Question: I bought a NitroKey HSM and wanted to derive a secret with EC.
<URL>
For this, I want to use the 'CKM_ECDH1_DERIVE' mechanisms. Which is supported by this HSM, see:

Referring to the <URL> this must be considered:
1. The mechanism CKM_ECDH1_DERIVE must be used with the function Derive (Page 188)
2. The mechanism CKM_ECDH1_DERIVE expects parameter CK_ECDH1_DERIVE_PARAMS (Page 222) with this arguments: kdf: Key derivation function used on the shared secret value (CKD) sharedData: Some data shared between the two parties publicData: Other party's EC public key value
3. The function DeriveKey expects these arguments: Mechanism CKM.CKM_ECDH1_DERIVE ObjectHandle PrivateKey ObjectAttributes (Page 338) CKA.CKA_CLASS -> CKO.CKO_SECRET_KEY CKA.CKA_KEY_TYPE -> CKK.CKK_GENERIC_SECRET But "However, since these facts are all implicit in the mechanism, there is no need to specify any of them" so these can be null?
## Problem
So with this information, I tried to implement a method.
But I get this Error:
> Net.Pkcs11Interop.Common.Pkcs11Exception : Method C_DeriveKey returned CKR_TEMPLATE_INCOMPLETE
at 'Session.DeriveKey'.
Explanation of 'CKR_TEMPLATE_INCOMPLETE' (Page 64):
> If the attribute values in the supplied template, together with any default attribute
values and any attribute values contributed to the object by the object-creation
function itself, are insufficient to fully specify the object to create, then the attempt
should fail with the error code CKR_TEMPLATE_INCOMPLETE.
and here (Page 98)
> CKR_TEMPLATE_INCOMPLETE: The template specified for creating an object is
incomplete, and lacks some necessary attributes. See Section 10.1 for more
information.
But I used the nesseary attributes:
1. CKA.CKA_CLASS -> CKO.CKO_SECRET_KEY
2. CKA.CKA_KEY_TYPE -> CKK.CKK_GENERIC_SECRET
Ideas?
## Code
'''
private const string LibraryPath = @"C:\Windows\System32\opensc-pkcs11.dll";
public static byte[] Derive(string privateEc, string publicEc)
{
Func<string, Session, CKO, ObjectHandle> getObjectHandle = (label, session, keyType) =>
{
var objectAttributes = new List<ObjectAttribute>
{
new ObjectAttribute(CKA.CKA_CLASS, keyType),
new ObjectAttribute(CKA.CKA_LABEL, label),
new ObjectAttribute(CKA.CKA_TOKEN, true)
};
return session.FindAllObjects(objectAttributes).First();
};
Func<ObjectHandle, Session, CKA, byte[]> getDataFromObject = (handle, session, type) =>
{
var attributes = new List<ulong> {(ulong) type};
var requiredAttributes = session.GetAttributeValue(handle, attributes);
return requiredAttributes[0].GetValueAsByteArray();
};
using (Pkcs11 pk = new Pkcs11(LibraryPath, false))
{
var slot = pk.GetSlotList(false).First();
using (Session session = slot.OpenSession(false))
{
session.Login(CKU.CKU_USER, UserPin);
var objectPrivate = getObjectHandle(privateEc, session, CKO.CKO_PRIVATE_KEY);
var objectPublic = getObjectHandle(publicEc, session, CKO.CKO_PUBLIC_KEY);
var publicKey = getDataFromObject(objectPublic, session, CKA.CKA_VALUE);
byte[] data = session.GenerateRandom(32);
var mechanism = new Mechanism(CKM.CKM_ECDH1_DERIVE, new CkEcdh1DeriveParams(1000, data, publicKey));
var deriveAttributes = new List<ObjectAttribute>
{
new ObjectAttribute(CKA.CKA_CLASS, CKO.CKO_SECRET_KEY),
new ObjectAttribute(CKA.CKA_KEY_TYPE, CKK.CKK_GENERIC_SECRET),
};
var derivedKey = session.DeriveKey(mechanism, objectPrivate, deriveAttributes);
var derivedSecret = getDataFromObject(derivedKey, session, CKA.CKA_VALUE);
Console.Out.WriteLine(Convert.ToBase64String(derivedSecret));
return derivedSecret;
}
}
}
'''
See also the gist (same code) <URL>
# Update
Now with updated List of ObjectAttributes (thx to the answer) I get the exception 'Net.Pkcs11Interop.Common.Pkcs11Exception : Method C_DeriveKey returned CKR_DATA_LEN_RANGE'.
> CKR_DATA_LEN_RANGE: The plaintext input data to a cryptographic operation
has a bad length. Depending on the operation's mechanism, this could mean that the plaintext data is too short, too long, or is not a multiple of some particular blocksize.
This return value has higher priority than CKR_DATA_INVALID.
For 'CKA.CKA_VALUE_LEN' I tried different values with no success:
'''
CKA_VALUE_LEN
-------------
24 (192)
40 (320)
48 (384)
'''
I stumble upon the public key, I not sure if I extract the public key the right way. Because it has a length of '664 Bit'.
'CKA.CKA_VALUE' of 'CKO.CKO_PUBLIC_KEY' ('664 Bit'):
'''
BFEEelKE3TrpE3e3f5nJATxEZrU0UeauhV/dFZXeXz5gqgZjuCtkJaUTainC/Mh357x3FyO7sGoPhzokD34oj5PJs0ItvATIKYtzvwaUkdZlDc0=
'''
Extracted with the 'pkcs15-tool' ('864 Bit')
'''
pkcs15-tool.exe --read-public-key 20
-----BEGIN PUBLIC KEY-----
MGowFAYHKoZIzj0CAQYJKyQDAwIIAQEJA1IABHpShN066RN3t3+ZyQE8RGa1NFHm
roVf3RWV3l8+YKoGY7grZCWlE2opwvzId+e8dxcju7BqD4c6JA9+KI+TybNCLbwE
yCmLc78GlJHWZQ3N
-----END PUBLIC KEY-----
'''
- 'pkcs15-tool''CKO.CKO_PUBLIC_KEY'- 'CkEcdh1DeriveParams''publicData'- 'publicData'- 'CKA.CKA_VALUE_LEN''320 Bit'
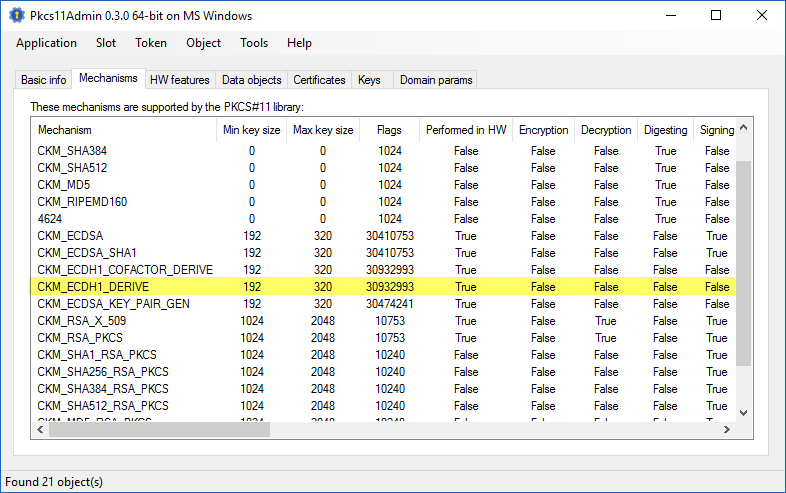
Answer: That's a very nice and complete description of a problem.
'CKR_TEMPLATE_INCOMPLETE' is always very painful to deal with because almost every library vendor expect different set of attributes to be provided and this error does not reveal which exact attributes are missing.
After a quick look at <URL> I would try with following template:
'''
var deriveAttributes = new List<ObjectAttribute>
{
new ObjectAttribute(CKA.CKA_TOKEN, false),
new ObjectAttribute(CKA.CKA_CLASS, CKO.CKO_SECRET_KEY),
new ObjectAttribute(CKA.CKA_KEY_TYPE, CKK.CKK_GENERIC_SECRET),
new ObjectAttribute(CKA.CKA_SENSITIVE, false),
new ObjectAttribute(CKA.CKA_EXTRACTABLE, true),
new ObjectAttribute(CKA.CKA_ENCRYPT, true),
new ObjectAttribute(CKA.CKA_DECRYPT, true),
new ObjectAttribute(CKA.CKA_WRAP, true),
new ObjectAttribute(CKA.CKA_UNWRAP, true),
new ObjectAttribute(CKA.CKA_VALUE_LEN, ???)
};
'''
However I am not sure what is the correct value of 'CKA_VALUE_LEN' attribute.